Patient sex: M
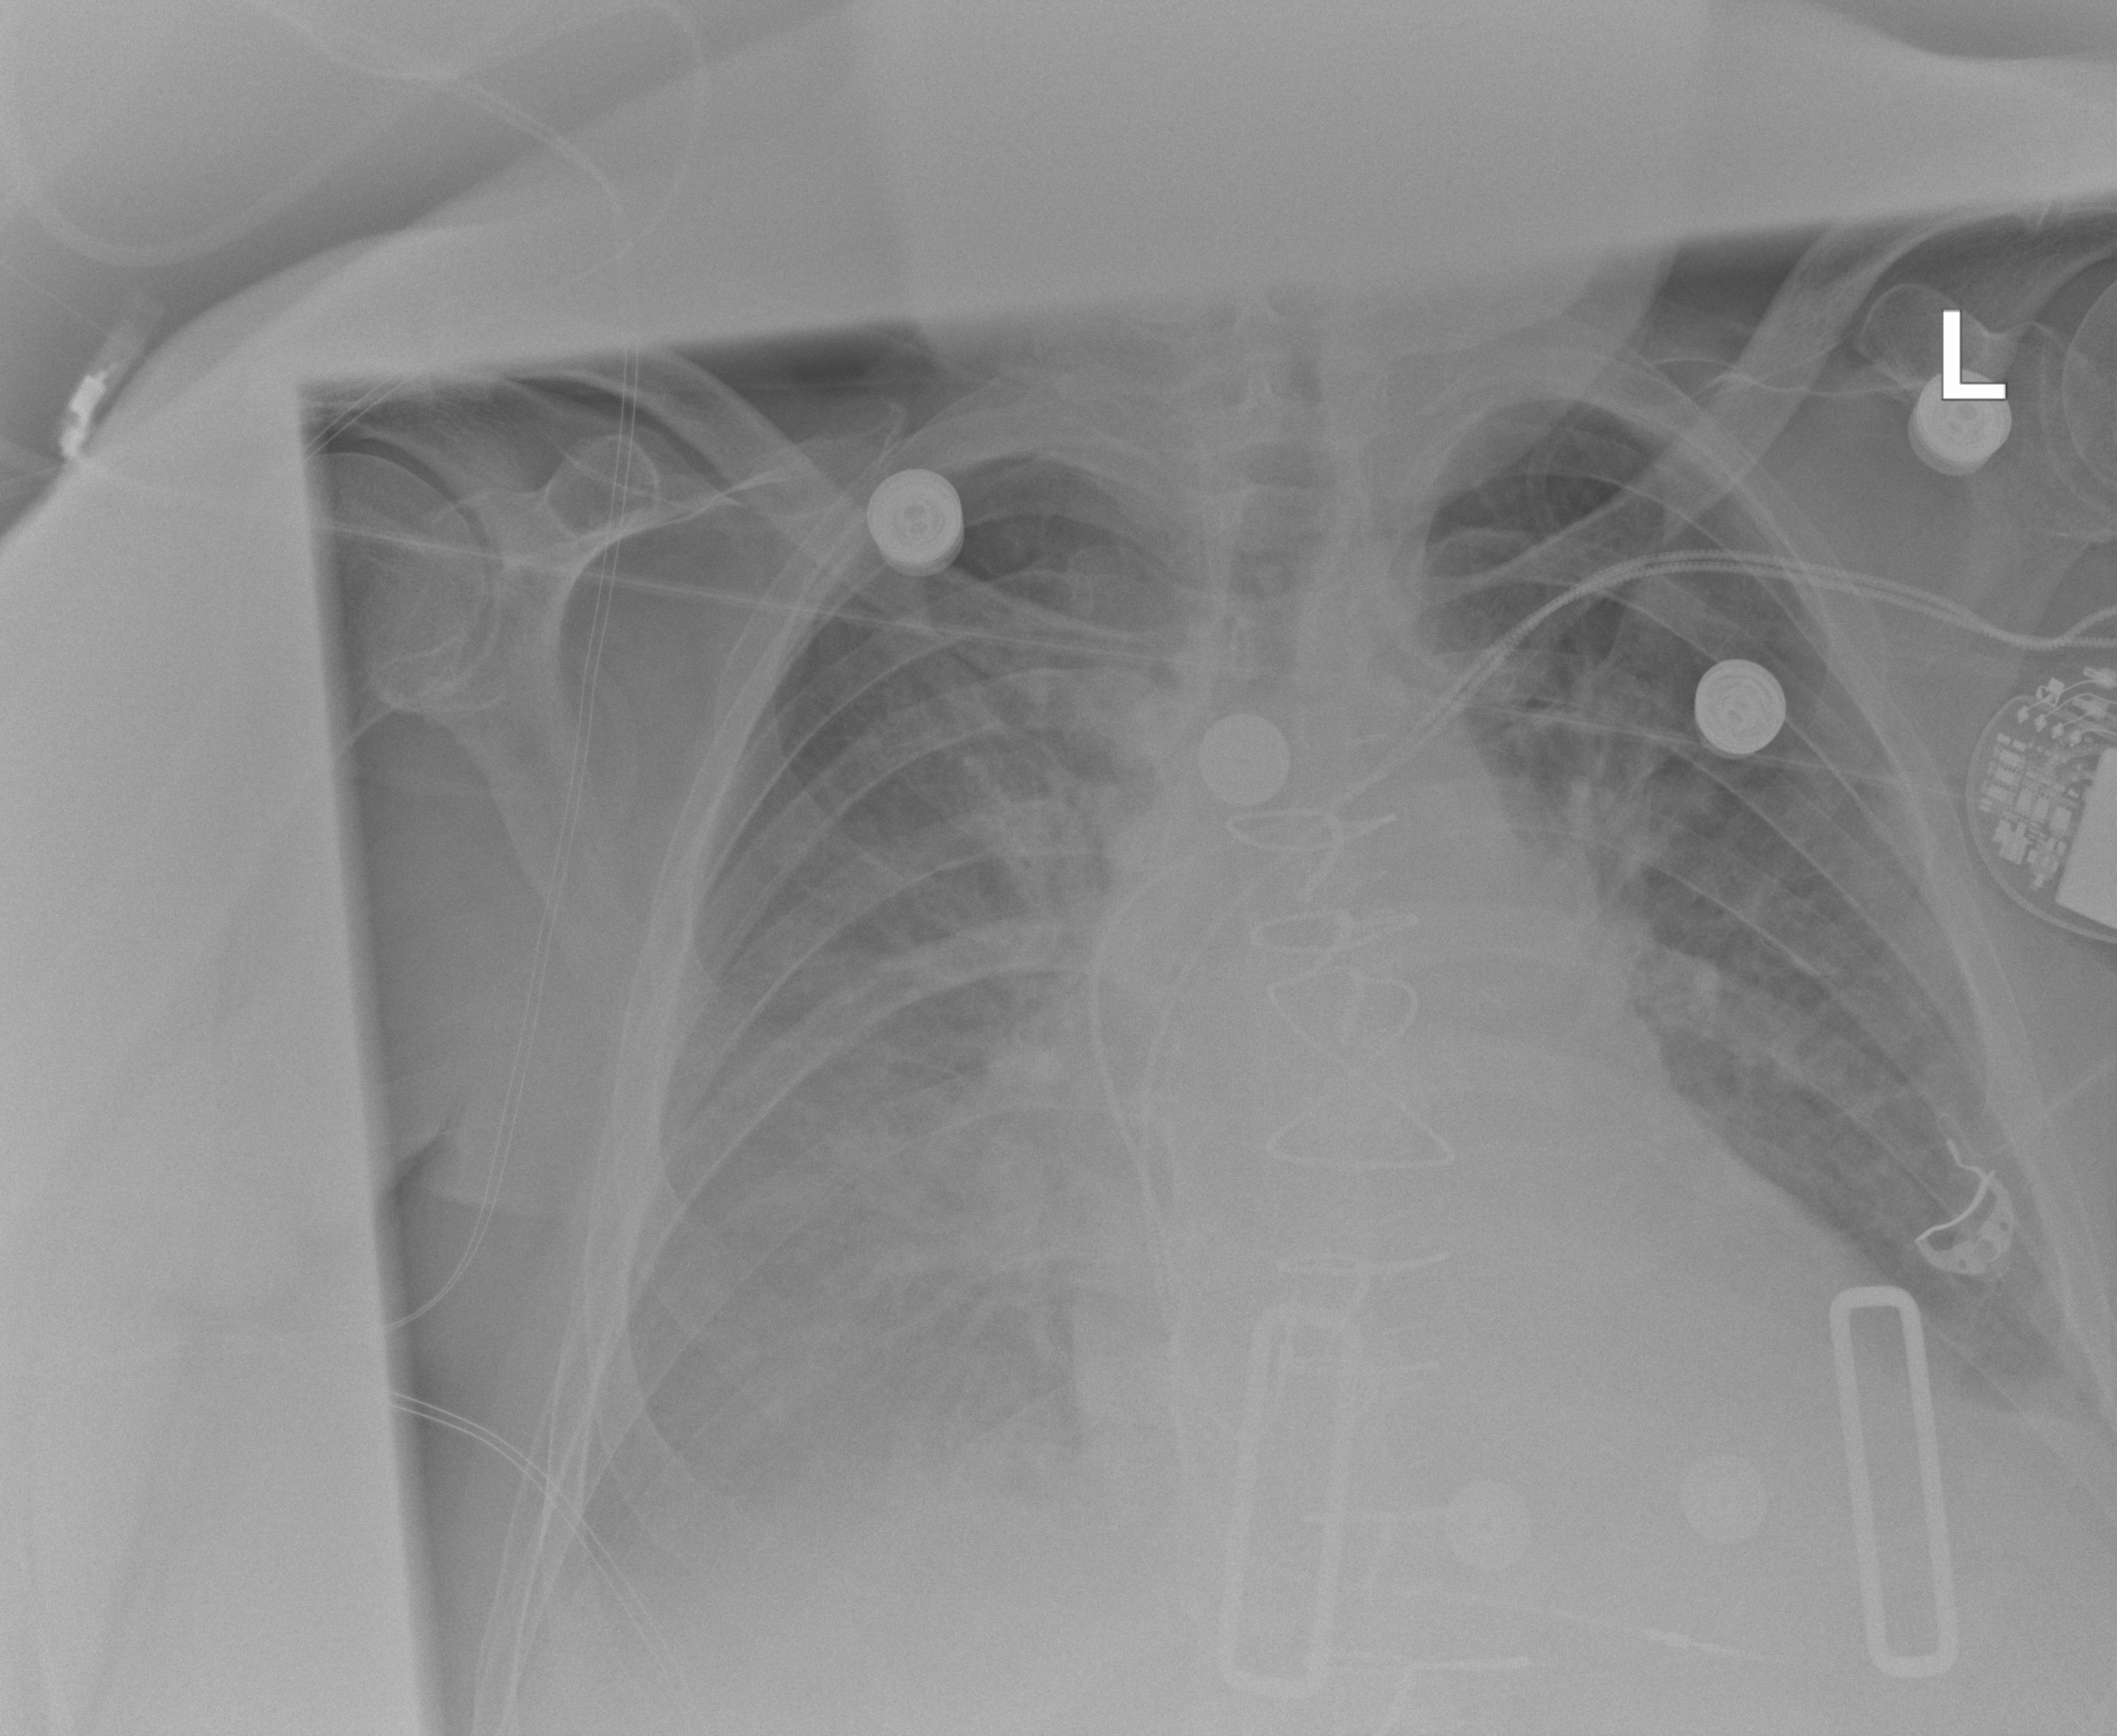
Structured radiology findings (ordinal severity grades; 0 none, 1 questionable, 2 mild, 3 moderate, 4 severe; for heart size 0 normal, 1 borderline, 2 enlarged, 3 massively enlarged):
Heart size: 2
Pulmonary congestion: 2
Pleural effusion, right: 2
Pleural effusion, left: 2
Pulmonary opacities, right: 2
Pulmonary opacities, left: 2
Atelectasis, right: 2
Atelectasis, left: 2